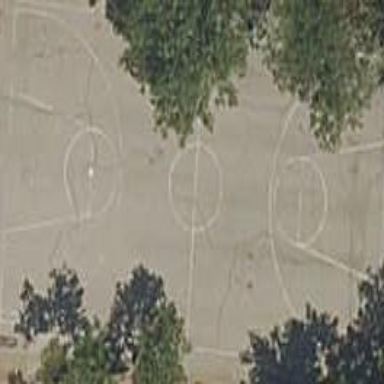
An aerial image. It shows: Basketball court located in leisure land pitch.